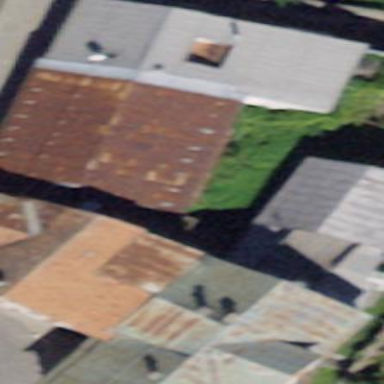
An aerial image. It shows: Shed building.